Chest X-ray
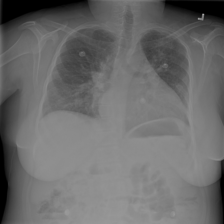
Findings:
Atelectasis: negative
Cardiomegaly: negative
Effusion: negative
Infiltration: negative
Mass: negative
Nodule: negative
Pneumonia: negative
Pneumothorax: negative
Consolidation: negative
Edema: negative
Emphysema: negative
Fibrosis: negative
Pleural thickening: negative
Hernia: negative